Question: How can I build something like this? I wanna open a dialog in the Preferences Activity, where the user can change the number with a spinner, when he clicks on the according preference item.

I got the screenshot from <URL>, but I cannot find some example code.
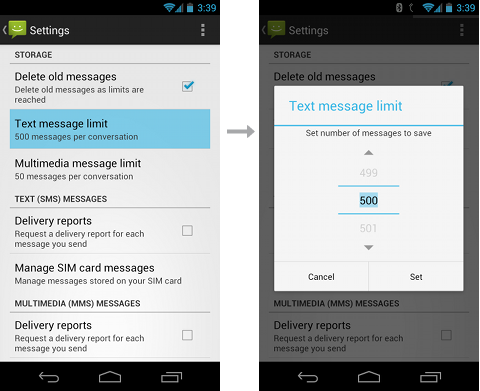
Answer: I have developed a Custom Preference, which can be found <URL>.
XML Code:
'''
<com.vanniktech.vntnumberpickerpreference.VNTNumberPickerPreference
android:defaultValue="@integer/font_size_default_value"
android:key="preference_font_size"
android:title="@string/font_size"
app:vnt_maxValue="@integer/font_size_max_value"
app:vnt_minValue="@integer/font_size_min_value" />
'''
Gradle include:
'''
compile 'com.vanniktech:vntnumberpickerpreference:1.0.0'
'''